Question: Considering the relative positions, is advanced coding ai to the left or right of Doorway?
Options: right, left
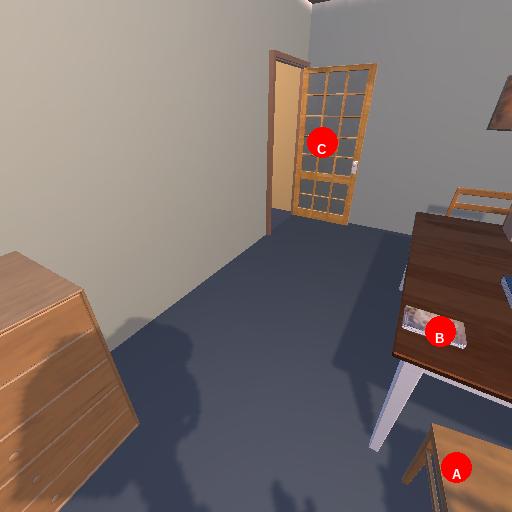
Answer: right